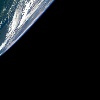
Label: space